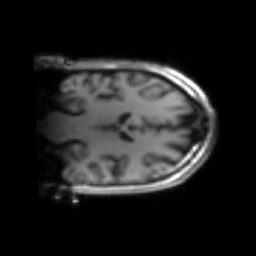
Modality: inplaneT1
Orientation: coronal
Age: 22
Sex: male
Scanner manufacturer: siemens
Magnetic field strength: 3 T
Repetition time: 1.2 s
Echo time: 0.00251 s